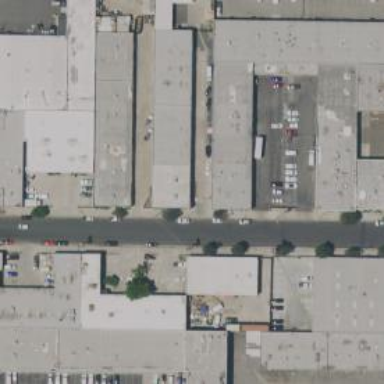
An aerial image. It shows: Industrial building.